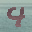
Label: 4